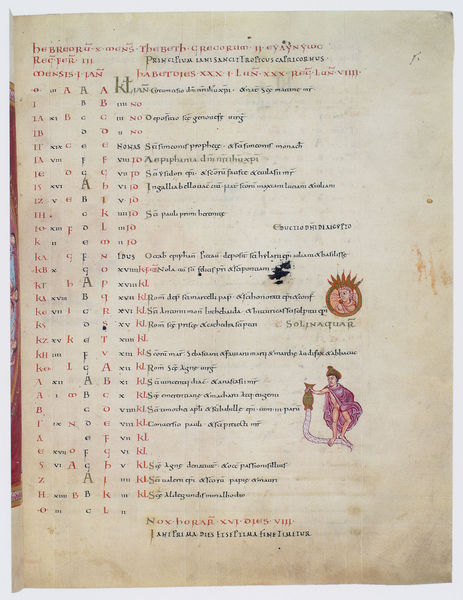
Titel: Göttinger Sakramentar
Institution: Göttingen, Staats- und Universitätsbibliothek
Schlagwörter: rot, schrift, text, buchstaben, buchseite, alphabet, erklärungen